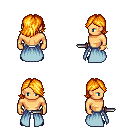
a pixel art fantasy rpg character, male body template, human, tanned skin, overskirt, white pants, light blonde swoop hairstyle, bracelets, black shoes, dagger, four views (front, back, left, right), 2x2 character sprite sheet, small pixel art, hard edges, no anti-aliasing